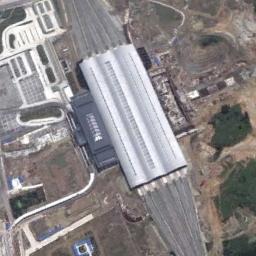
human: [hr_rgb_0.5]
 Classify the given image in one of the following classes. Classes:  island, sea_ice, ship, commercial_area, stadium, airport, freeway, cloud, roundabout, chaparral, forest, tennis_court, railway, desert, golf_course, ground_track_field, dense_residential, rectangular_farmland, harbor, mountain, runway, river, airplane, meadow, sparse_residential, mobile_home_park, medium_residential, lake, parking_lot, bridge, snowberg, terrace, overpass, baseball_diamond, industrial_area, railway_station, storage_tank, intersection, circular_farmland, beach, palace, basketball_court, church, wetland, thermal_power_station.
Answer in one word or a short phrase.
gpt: railway_station